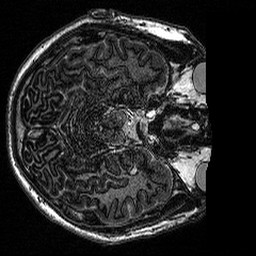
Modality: MP2RAGE
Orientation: axial
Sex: male
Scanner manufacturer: siemens
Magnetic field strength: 3 T
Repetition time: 5 s
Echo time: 0.00292 s